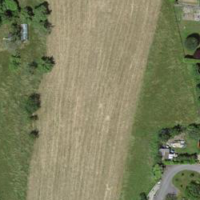
EUNIS habitat code: 52
Species observed at this site:
Cornus sanguinea